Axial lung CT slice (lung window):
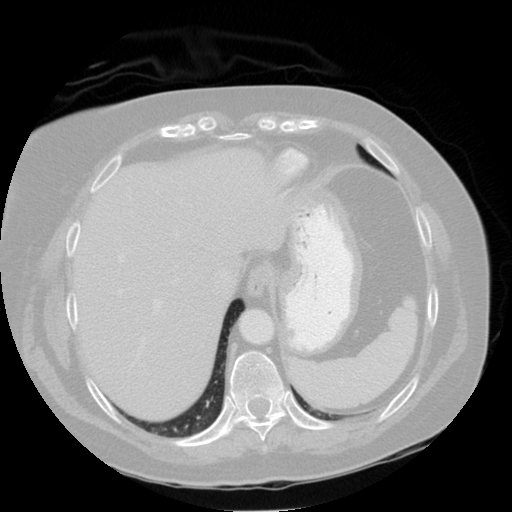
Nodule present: no